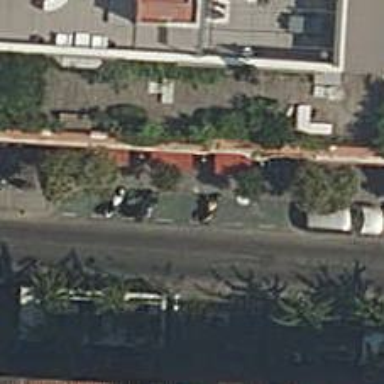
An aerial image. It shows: Motorcycle parking facility.